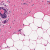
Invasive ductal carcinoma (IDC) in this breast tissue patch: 0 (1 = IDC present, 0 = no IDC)